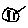
Label: smiley face